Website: lowes
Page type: customer-info-address
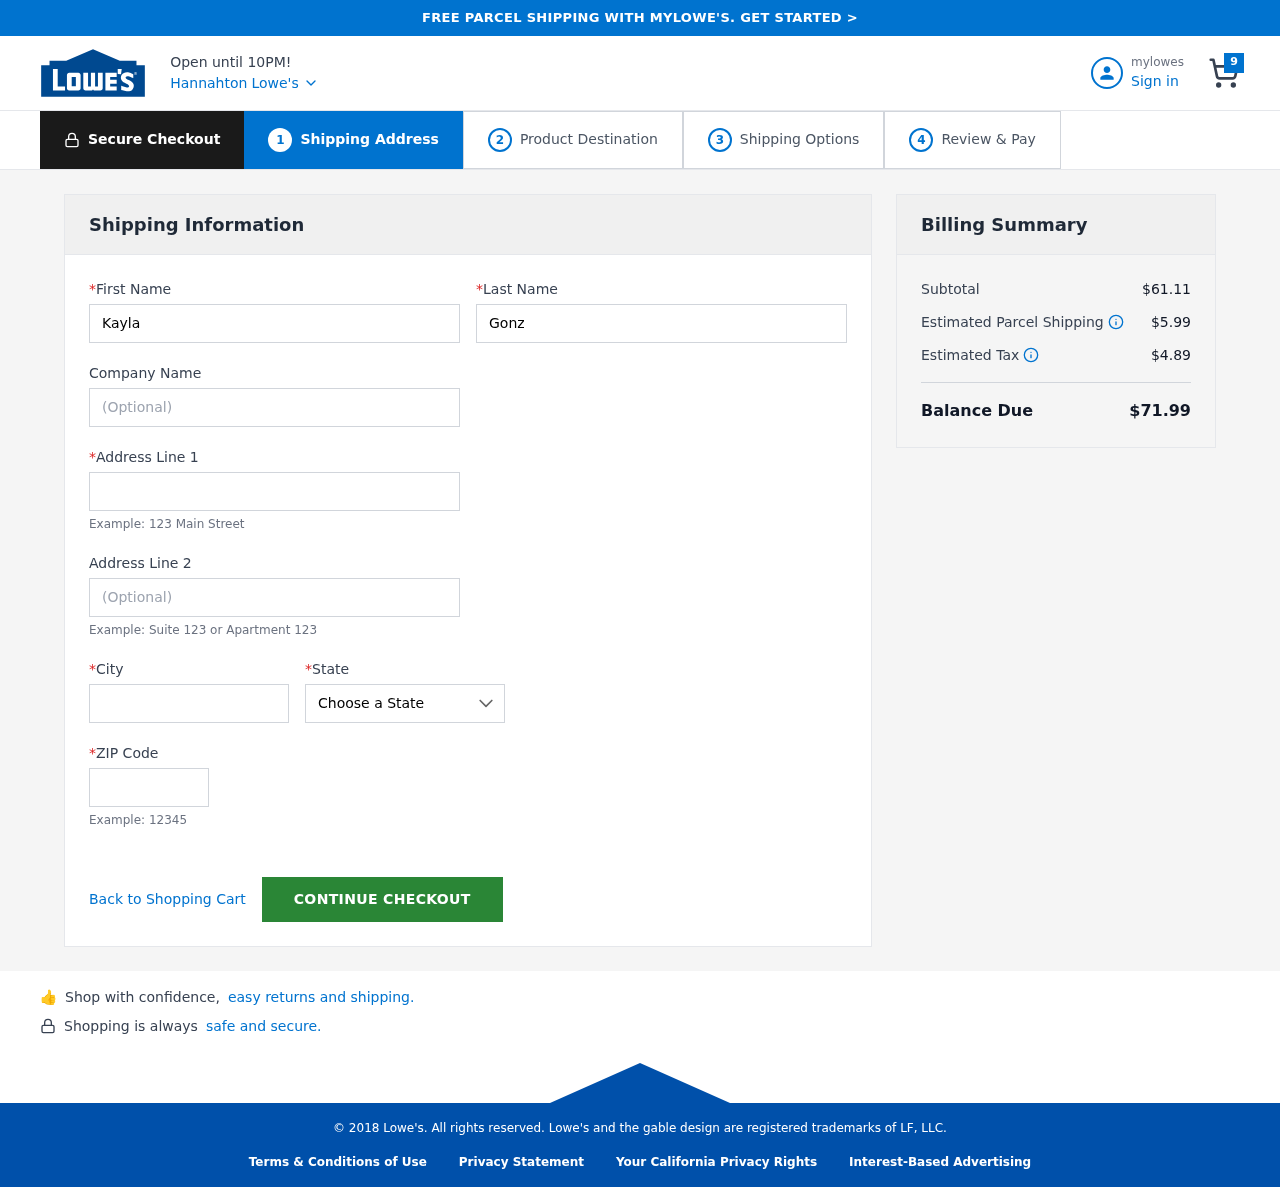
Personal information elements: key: PII_CITY
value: Hannahton
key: PII_COMPANY
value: Reed-Richardson
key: PII_FIRSTNAME
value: Kayla
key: PII_LASTNAME
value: Gonzalez
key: PII_POSTCODE
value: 42219
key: PII_STATE
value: Wisconsin
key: PII_STREET
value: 168 Julie Trafficway
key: PII_STREET2
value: Apt. 438
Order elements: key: ORDER_NUM_ITEMS
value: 9
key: ORDER_SUBTOTAL
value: $61.11
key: ORDER_SHIPPING_COST
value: $5.99
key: ORDER_TAX
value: $4.89
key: ORDER_TOTAL
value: $71.99